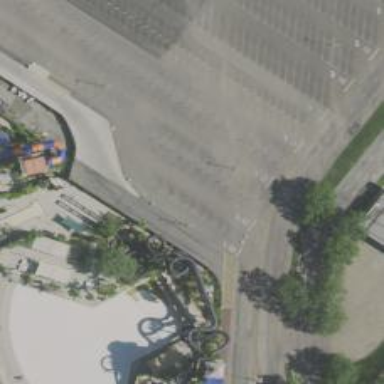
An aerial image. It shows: Water slide attraction.